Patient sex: F
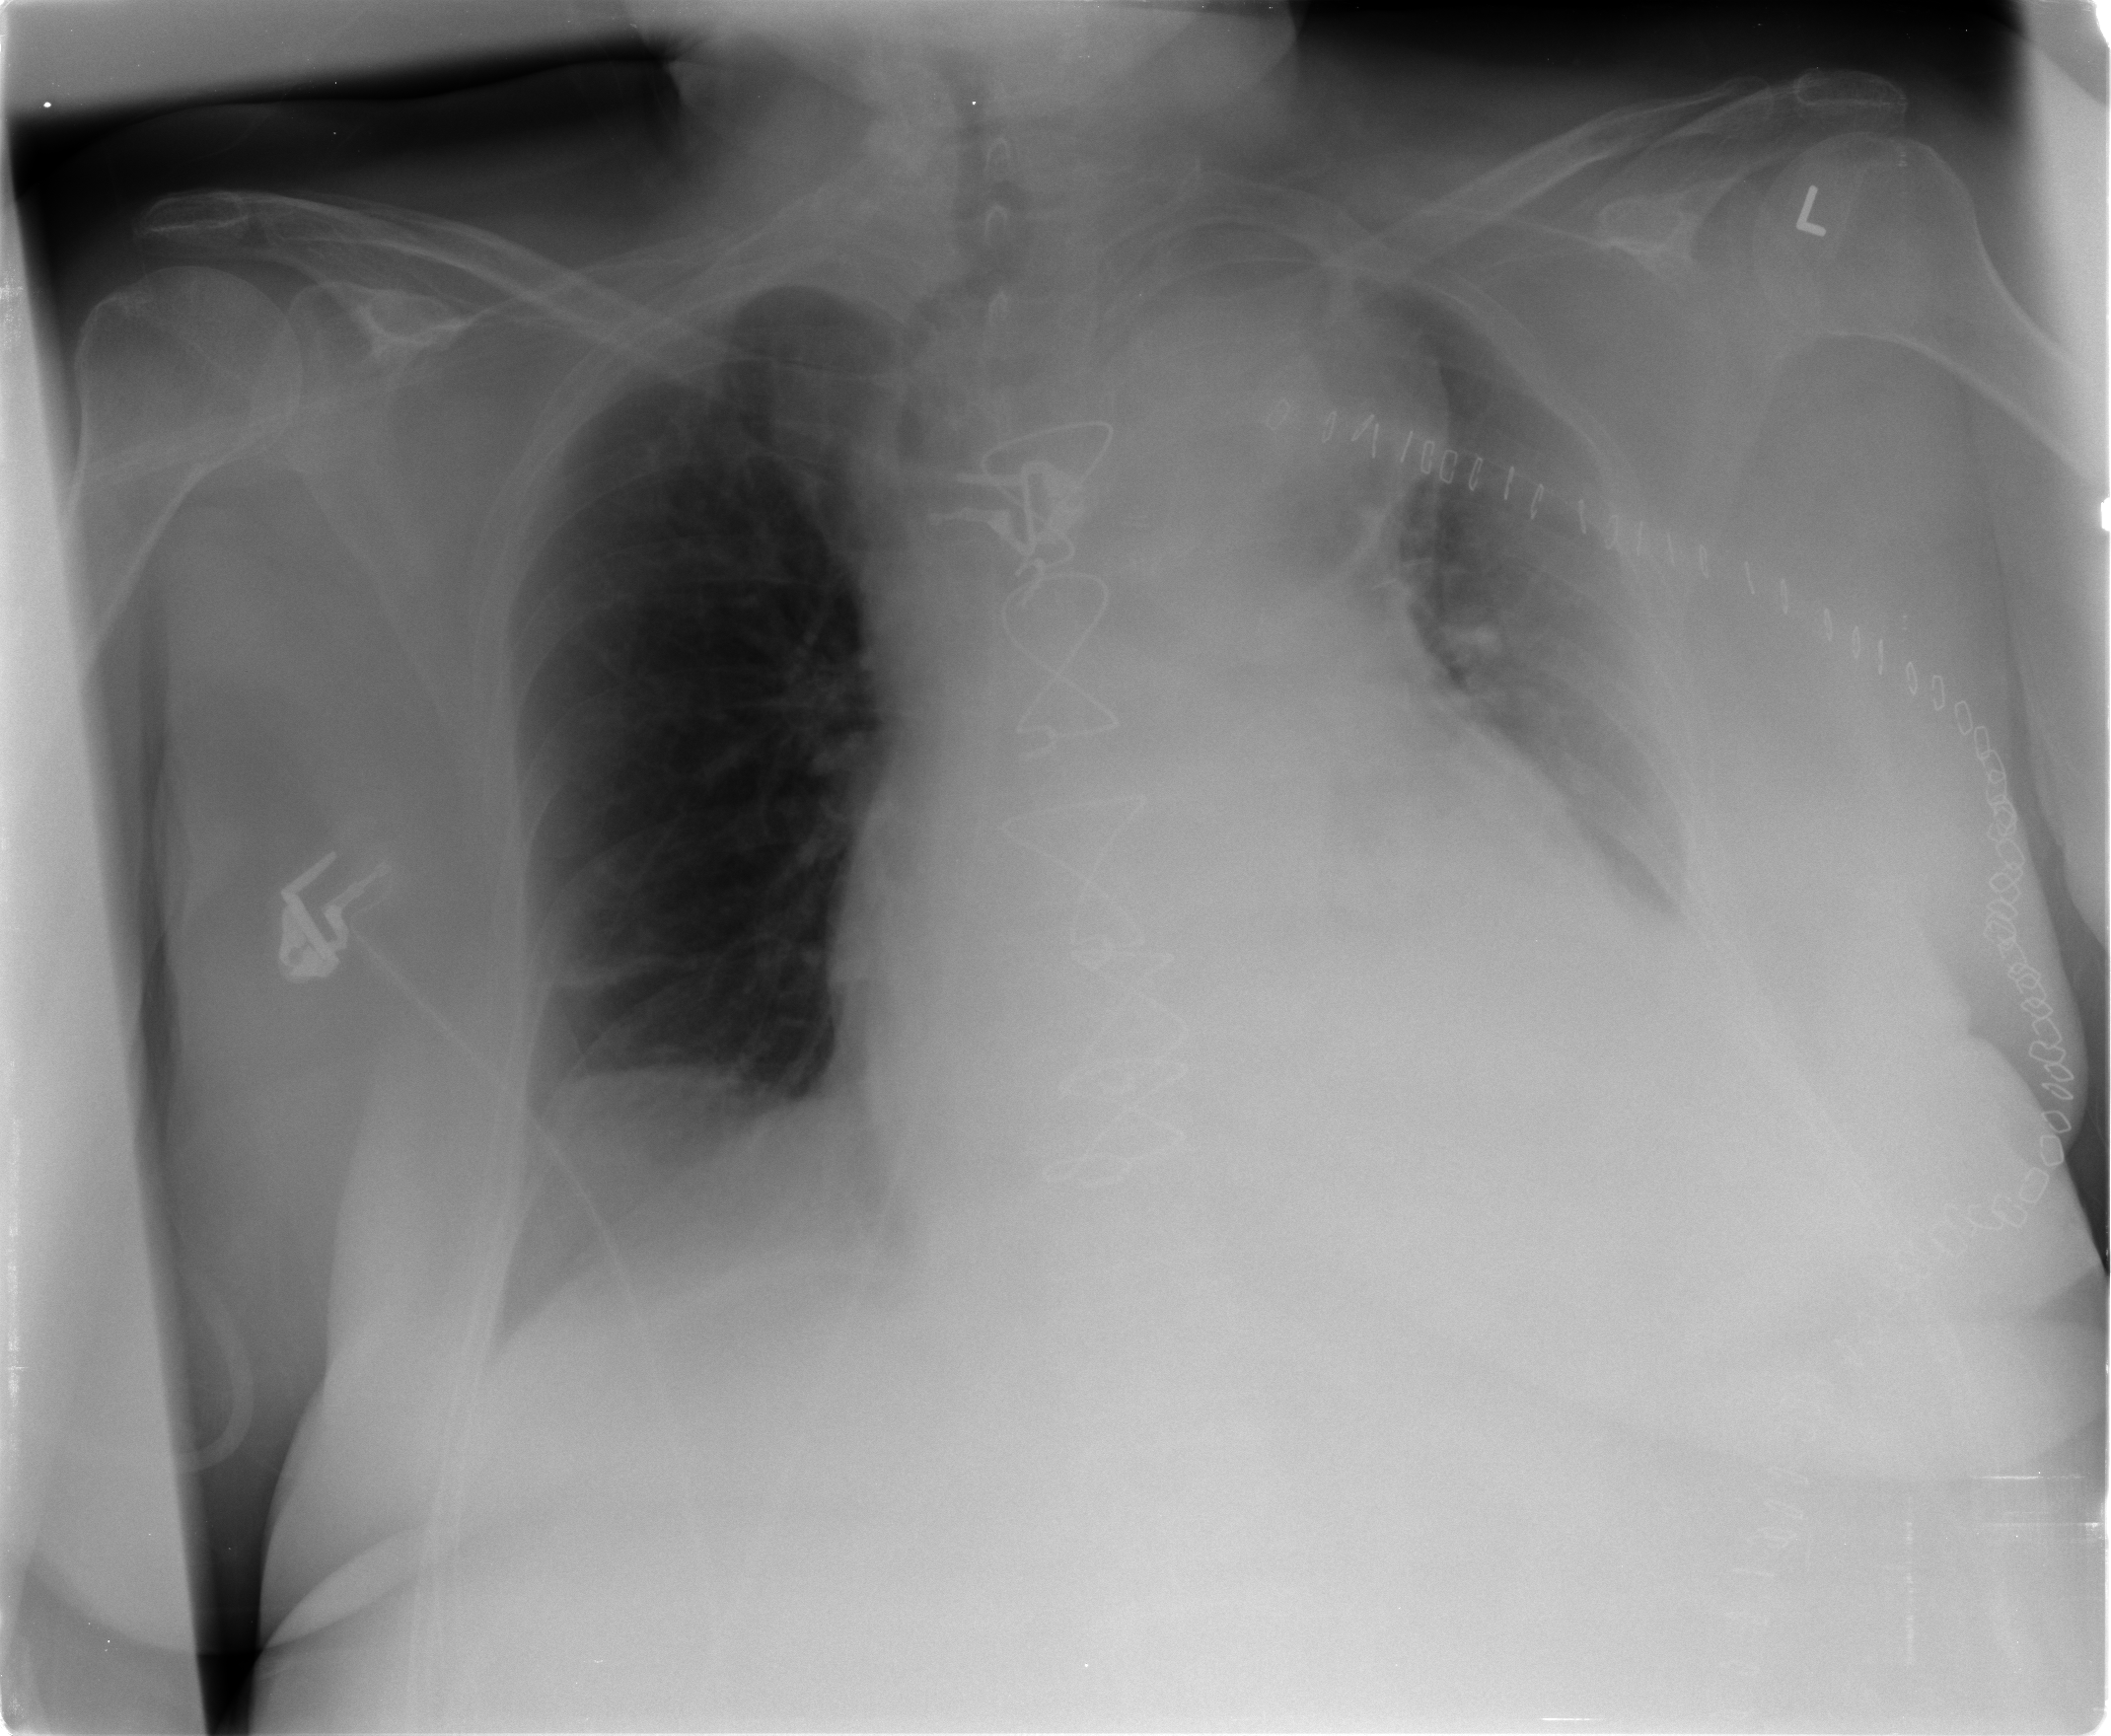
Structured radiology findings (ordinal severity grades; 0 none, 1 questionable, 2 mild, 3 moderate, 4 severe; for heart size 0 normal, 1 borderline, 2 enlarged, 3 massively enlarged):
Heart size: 3
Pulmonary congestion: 1
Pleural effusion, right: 2
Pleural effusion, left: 2
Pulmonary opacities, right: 0
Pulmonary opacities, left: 2
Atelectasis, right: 2
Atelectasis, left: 2